Question: At the moment i use a system such as:
'''
case WM_KEYDOWN:
keys[wParam] = true;
'''
Which doesnt work for lowercased letters or special characters such as "&", so im asking is there a winapi function to read keyboard so i could get any 8bit character from user, if he writes "AE" i would get the corresponding index for that char in this table:

(in case image not working: <URL>
Im using this table to render text in my OpenGL application, so i need to find from this table which character the user keyboard generated to my program chat line, so im trying to make a chat in my game.
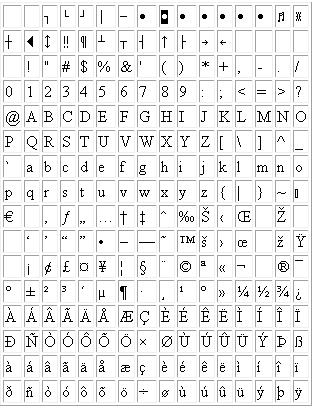
Answer: There is the WM_CHAR message which gives you the fully translated character code. Your message loop must use 'TranslateMessage' prior to 'DispatchMessage' for propper keycode to character translation.